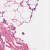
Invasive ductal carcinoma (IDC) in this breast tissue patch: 0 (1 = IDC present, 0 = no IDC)